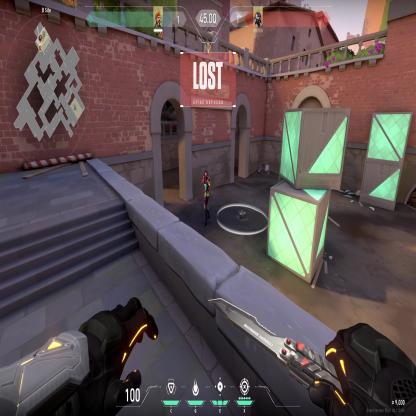
Label: enemy